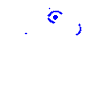
Particle: pion